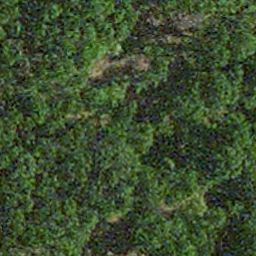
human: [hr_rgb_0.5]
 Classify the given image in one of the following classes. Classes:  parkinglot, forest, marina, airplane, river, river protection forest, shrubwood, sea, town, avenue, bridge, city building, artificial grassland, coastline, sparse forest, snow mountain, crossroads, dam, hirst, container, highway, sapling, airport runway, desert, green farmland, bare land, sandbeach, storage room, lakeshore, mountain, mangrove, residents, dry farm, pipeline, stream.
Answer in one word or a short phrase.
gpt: forest